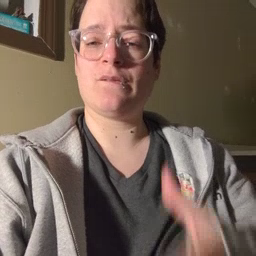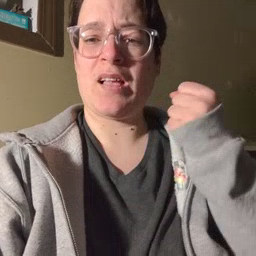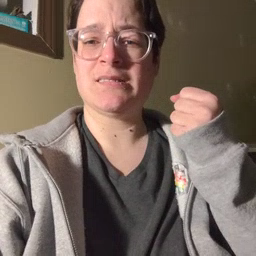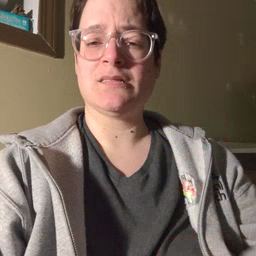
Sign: fast